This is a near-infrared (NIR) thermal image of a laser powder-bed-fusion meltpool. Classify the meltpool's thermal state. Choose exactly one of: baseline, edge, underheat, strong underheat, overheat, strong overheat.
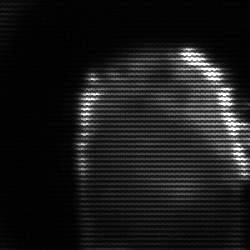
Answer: baseline